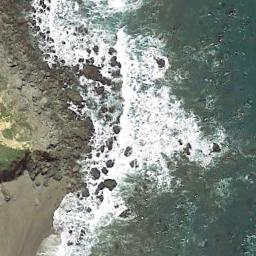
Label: beach